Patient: sex M, age 71
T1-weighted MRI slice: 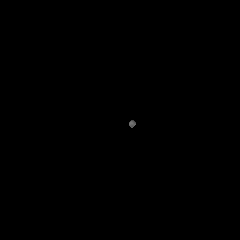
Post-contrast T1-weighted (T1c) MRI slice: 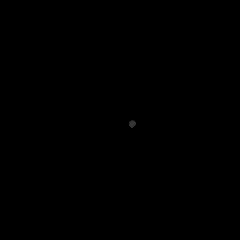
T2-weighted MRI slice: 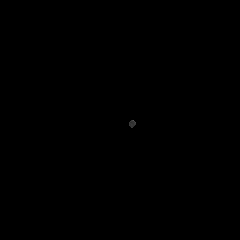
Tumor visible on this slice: no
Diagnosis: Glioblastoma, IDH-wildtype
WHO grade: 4